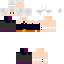
A female human skin with medium skin, wearing brown long hair dressed in a blue hoodie and black pants, featuring a closed mouth.